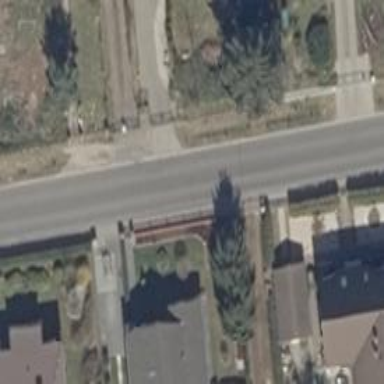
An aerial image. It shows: Driveway.